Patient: sex M, age 60
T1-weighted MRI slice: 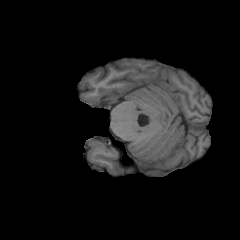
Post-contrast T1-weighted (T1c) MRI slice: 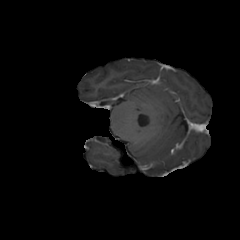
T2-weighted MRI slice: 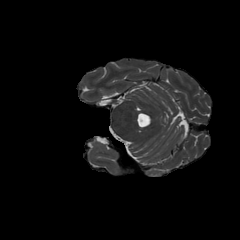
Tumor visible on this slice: no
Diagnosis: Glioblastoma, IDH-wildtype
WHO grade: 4